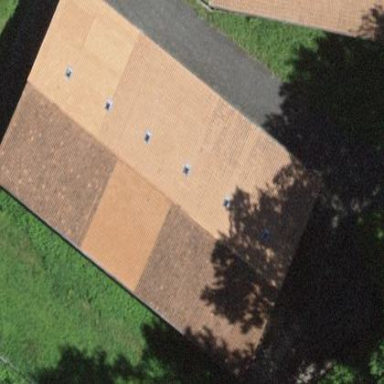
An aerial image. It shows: Barn.